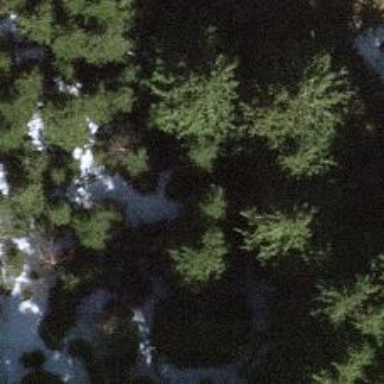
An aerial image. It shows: Single tag "natural: tree."